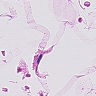
Metastatic tissue present: no